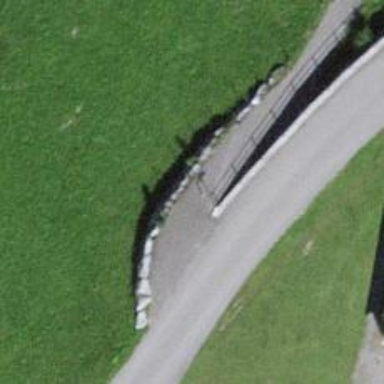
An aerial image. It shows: Bollard.